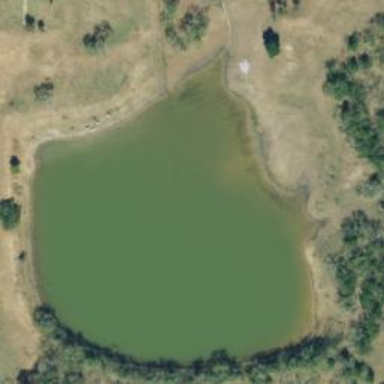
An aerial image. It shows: Pond formed in water basin.